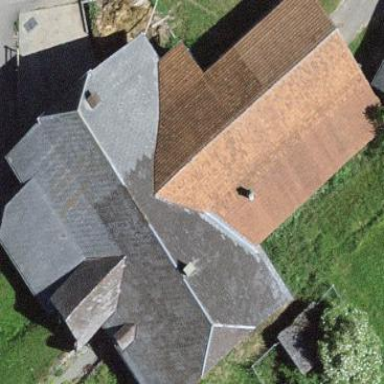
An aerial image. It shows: Farm building.